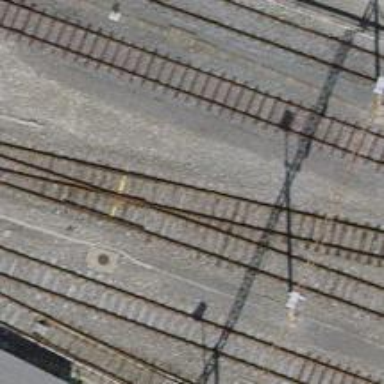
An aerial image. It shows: Railway yard with one track.